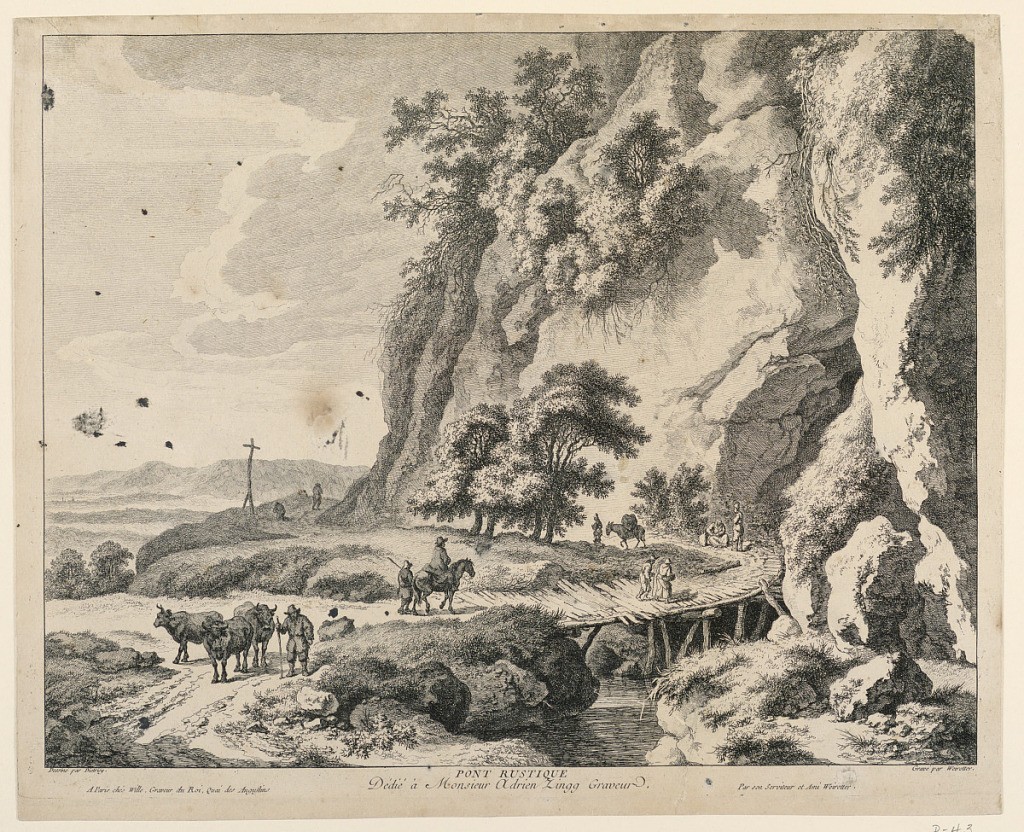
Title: Pont Rustique
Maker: Franz Edmund Weirotter, Austrian, 1730 - 1771
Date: ca. 1760
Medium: Etching on white paper
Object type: Print
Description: A landscape with a river and rustic bridge in center. Mountains at right. Several figures and animals on the road which runs diagonally from left to right. Cut at plate marks, except at lower margin.